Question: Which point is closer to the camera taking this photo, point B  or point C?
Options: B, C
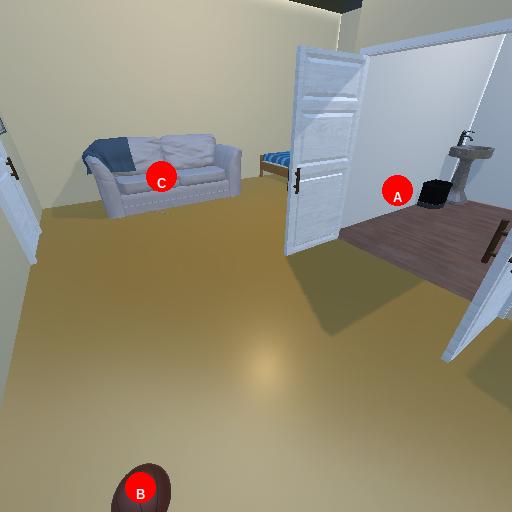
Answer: B